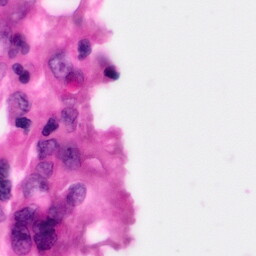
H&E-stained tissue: Pancreatic